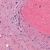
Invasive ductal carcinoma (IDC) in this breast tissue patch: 0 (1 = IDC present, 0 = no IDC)